Question: I have pairs of coding DNA sequences which I wish to perform pairwise via , I have "half completed" the process.
- 'Biopython'- 'EMBOSS Needle'
-
I would appreciate suggestions for programs/code (called from Python) that can transfer gaps from aligned peptide sequence pairs onto codons of the corresponding nucleotide sequence pairs. Or programs/code that can carry out the pairwise codon alignment from scratch.

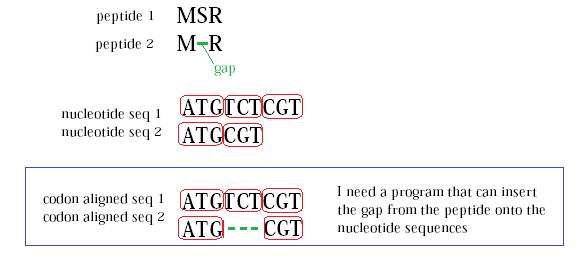
Answer: All you need to do is split the nucleotide sequence into triplets. Each amino-acid is a triplet, each gap is three gaps.
so in pseudo code:
'''
for x in range(0, len(aminoacid)):
if x != "-":
print nucleotide[3x:3x+3]
else:
print "---"
'''